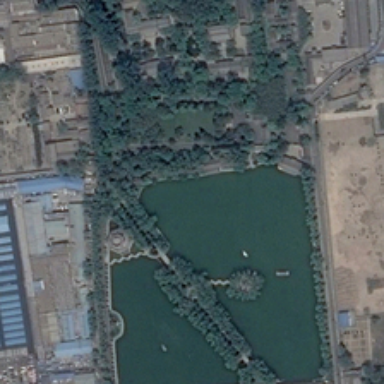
Some buildings are in two sides of a park with many green trees and a pond .